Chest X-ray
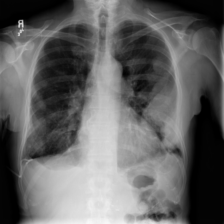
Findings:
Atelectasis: negative
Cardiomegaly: negative
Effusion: negative
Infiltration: negative
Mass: negative
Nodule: negative
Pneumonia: negative
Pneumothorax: negative
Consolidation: negative
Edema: negative
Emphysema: negative
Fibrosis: negative
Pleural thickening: negative
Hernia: negative